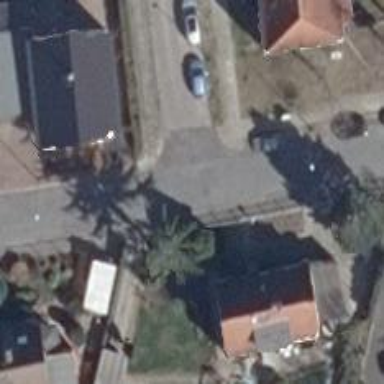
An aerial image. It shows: Residential road with concrete surface.